Field crop: tomato
Growth stage: 1
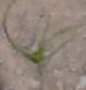
Species: cyperus